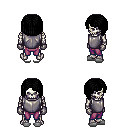
a pixel art fantasy rpg character, male body template, skeleton, steel chest armor, magenta pants, black pageboy hairstyle, metal gloves, white slippers, four views (front, back, left, right), 2x2 character sprite sheet, small pixel art, hard edges, no anti-aliasing